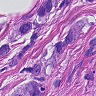
Metastatic tissue present: yes